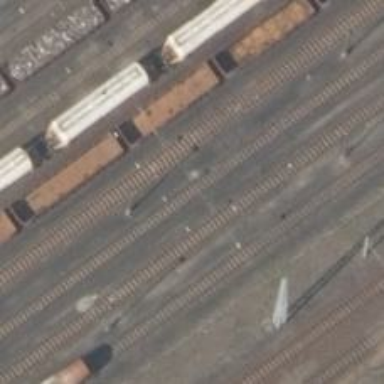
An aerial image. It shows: Railway yard used for servicing trains.